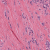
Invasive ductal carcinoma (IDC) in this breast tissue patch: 1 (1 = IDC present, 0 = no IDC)